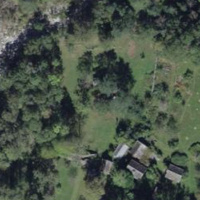
EUNIS habitat code: 32
Species observed at this site:
Actinidia chinensis